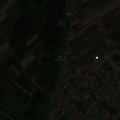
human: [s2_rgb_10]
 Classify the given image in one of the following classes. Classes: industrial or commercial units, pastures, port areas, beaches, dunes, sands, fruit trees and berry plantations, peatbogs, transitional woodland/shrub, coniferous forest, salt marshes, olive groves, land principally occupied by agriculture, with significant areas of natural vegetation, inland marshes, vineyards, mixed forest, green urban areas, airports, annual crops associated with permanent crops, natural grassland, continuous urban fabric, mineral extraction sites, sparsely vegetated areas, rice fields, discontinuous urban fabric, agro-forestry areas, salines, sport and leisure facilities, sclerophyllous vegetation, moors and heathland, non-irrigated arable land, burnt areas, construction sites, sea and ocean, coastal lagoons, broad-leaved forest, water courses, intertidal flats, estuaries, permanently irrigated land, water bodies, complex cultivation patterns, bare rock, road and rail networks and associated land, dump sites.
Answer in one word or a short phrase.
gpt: discontinuous urban fabric, non-irrigated arable land, complex cultivation patterns, transitional woodland/shrub